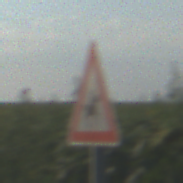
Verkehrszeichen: ReiterLinks
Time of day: MorningAfternoon
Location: Outdoor (RoadRail)
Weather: Clear
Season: NotSpecified
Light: Natural